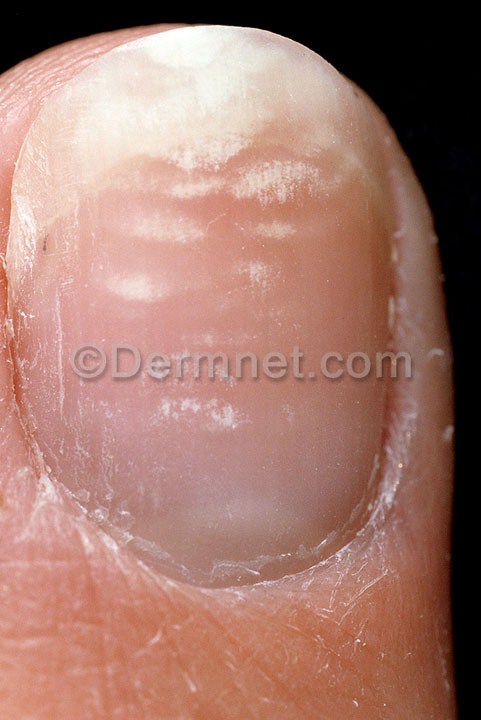
Disease: Nail Fungus and other Nail Disease